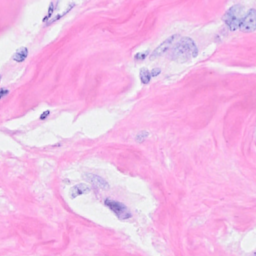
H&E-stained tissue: Breast